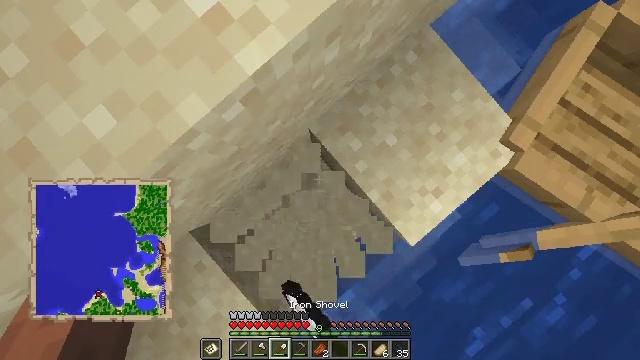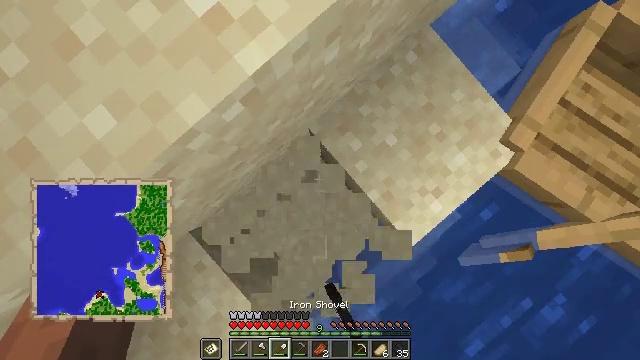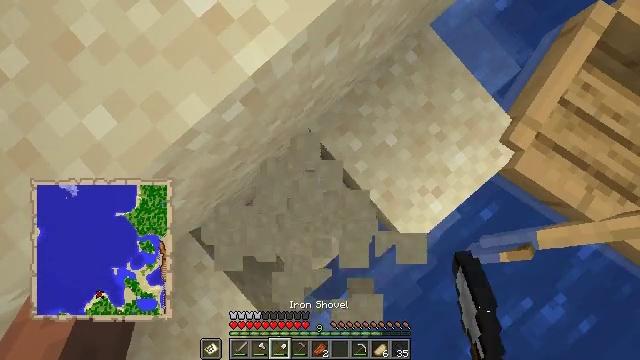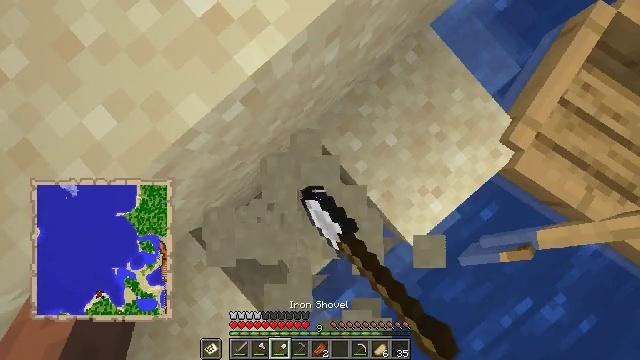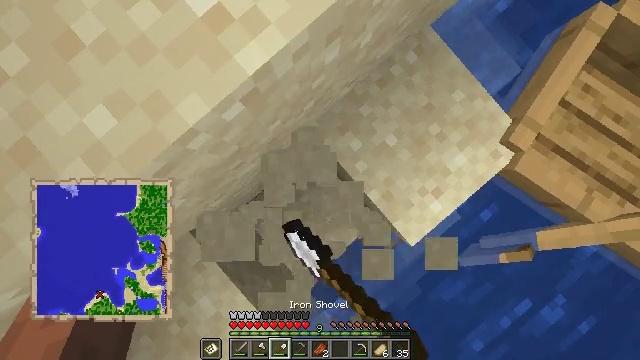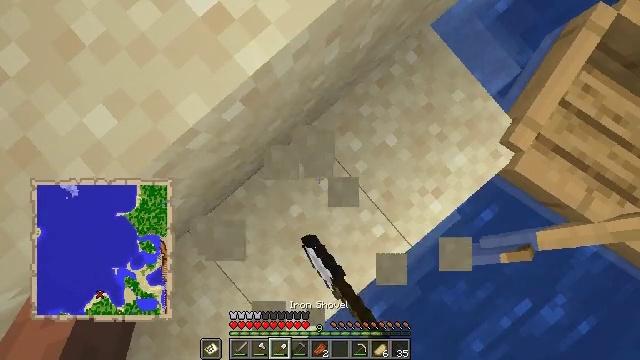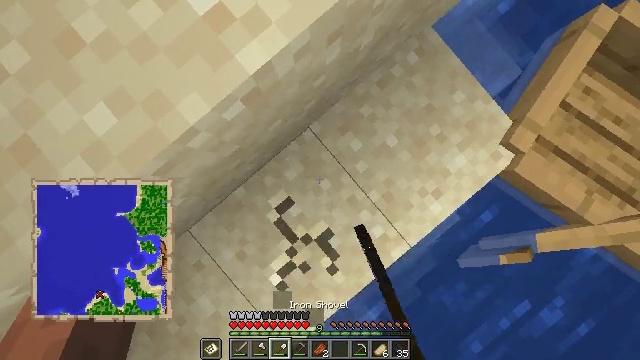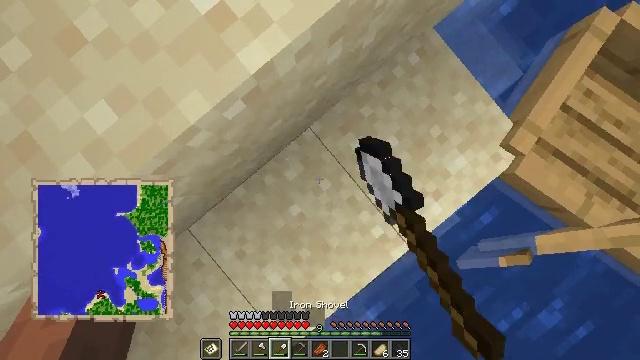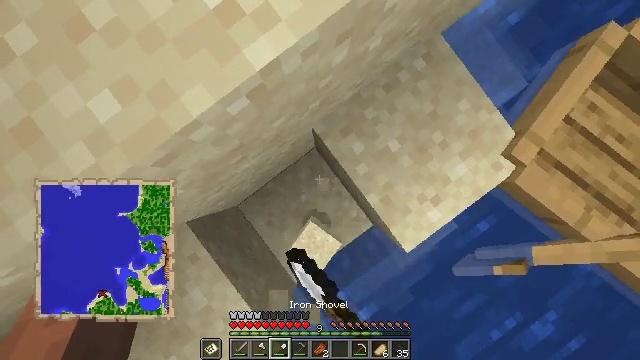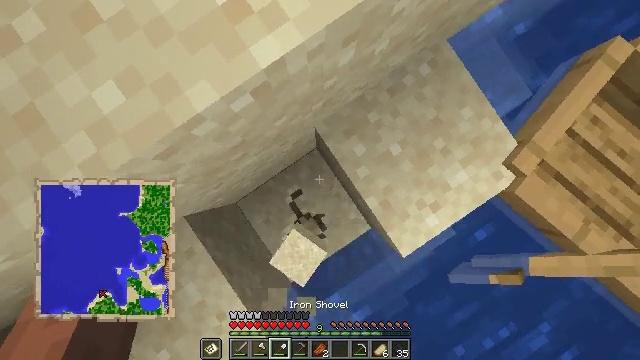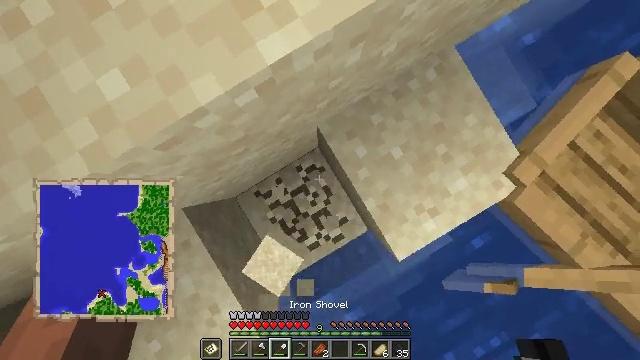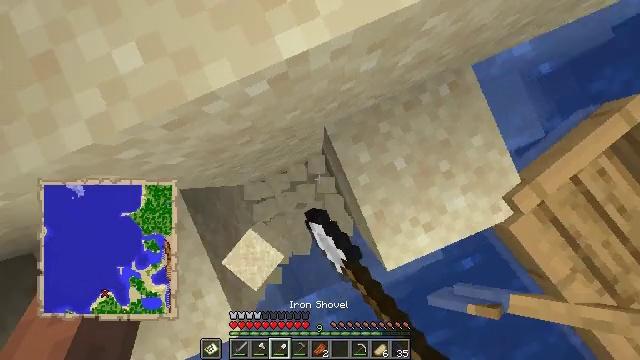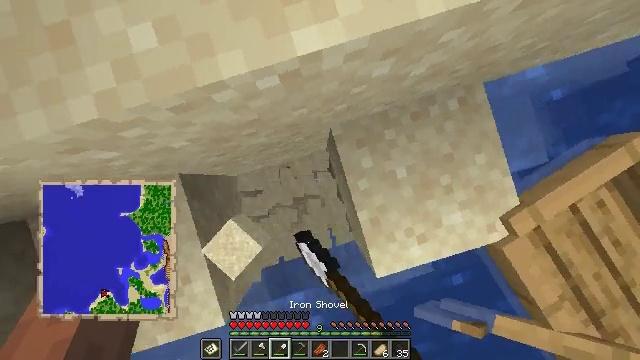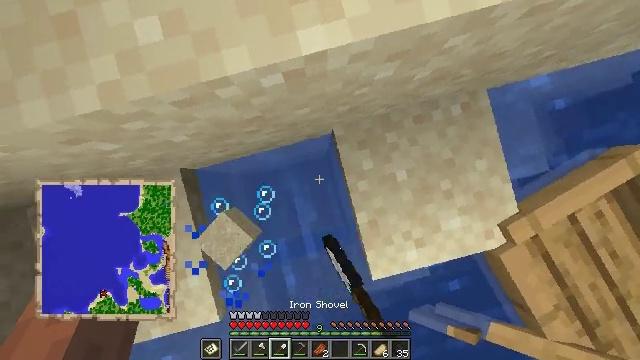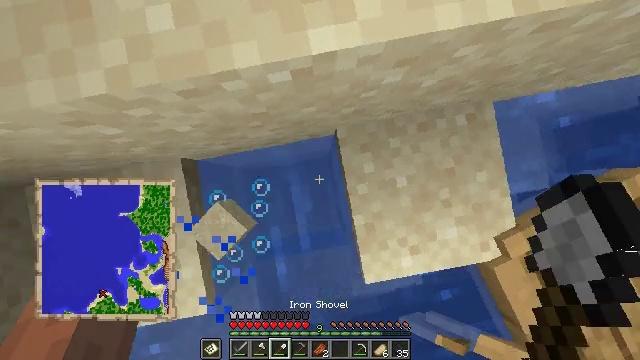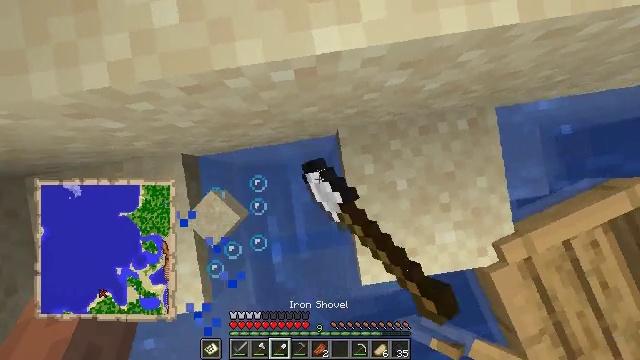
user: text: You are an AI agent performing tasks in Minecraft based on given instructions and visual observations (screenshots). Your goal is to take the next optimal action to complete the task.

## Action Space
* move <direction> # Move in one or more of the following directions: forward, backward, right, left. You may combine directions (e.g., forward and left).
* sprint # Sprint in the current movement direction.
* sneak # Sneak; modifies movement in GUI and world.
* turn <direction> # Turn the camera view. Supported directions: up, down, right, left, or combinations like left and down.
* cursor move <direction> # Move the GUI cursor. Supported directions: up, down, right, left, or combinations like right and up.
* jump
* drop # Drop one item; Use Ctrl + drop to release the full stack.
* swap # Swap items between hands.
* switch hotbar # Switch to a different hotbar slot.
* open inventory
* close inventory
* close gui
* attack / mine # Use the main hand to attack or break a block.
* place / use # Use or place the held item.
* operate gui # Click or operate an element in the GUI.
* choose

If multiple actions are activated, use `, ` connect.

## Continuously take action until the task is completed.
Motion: motion action
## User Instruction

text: Gather sand from the desert.
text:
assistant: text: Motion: attack / mine
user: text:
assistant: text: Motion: attack / mine
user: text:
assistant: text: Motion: attack / mine
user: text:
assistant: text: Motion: attack / mine
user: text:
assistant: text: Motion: attack / mine
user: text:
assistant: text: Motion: attack / mine
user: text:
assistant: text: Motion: attack / mine
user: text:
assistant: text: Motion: turn left, attack / mine
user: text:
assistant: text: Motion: turn left, attack / mine
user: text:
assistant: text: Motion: turn left, attack / mine
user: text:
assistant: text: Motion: turn left and down, attack / mine
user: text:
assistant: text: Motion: turn left and down, attack / mine
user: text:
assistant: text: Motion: turn left, attack / mine
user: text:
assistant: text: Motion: turn left, attack / mine
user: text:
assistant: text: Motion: turn left, attack / mine
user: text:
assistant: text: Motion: turn left, attack / mine
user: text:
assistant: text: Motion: turn left, attack / mine
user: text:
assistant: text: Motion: attack / mine
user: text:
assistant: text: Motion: attack / mine
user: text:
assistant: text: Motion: turn left, attack / mine
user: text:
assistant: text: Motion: turn left, attack / mine
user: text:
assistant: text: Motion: turn left, attack / mine
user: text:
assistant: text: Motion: turn left, attack / mine
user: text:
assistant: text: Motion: turn left, attack / mine
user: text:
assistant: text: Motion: turn left, attack / mine
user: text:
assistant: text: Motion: attack / mine